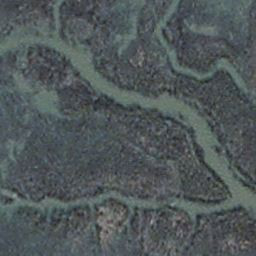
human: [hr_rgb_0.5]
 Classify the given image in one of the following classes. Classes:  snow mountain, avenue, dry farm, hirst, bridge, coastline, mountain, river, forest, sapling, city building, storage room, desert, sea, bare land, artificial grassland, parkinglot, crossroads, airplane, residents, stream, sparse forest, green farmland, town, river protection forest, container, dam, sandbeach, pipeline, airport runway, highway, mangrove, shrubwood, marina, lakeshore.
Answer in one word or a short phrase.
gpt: stream